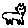
Label: cat